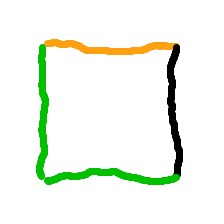
Shape: square